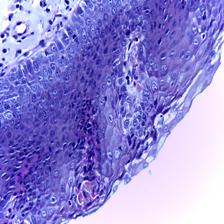
Diagnosis: Normal